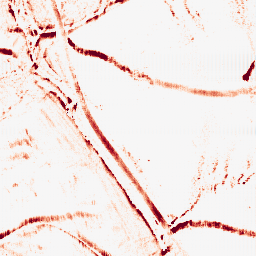
Category: morphological
Decomposition family: morphological_rect
Decomposition parameters: operation: opening
width: 5
height: 10
Upsampling method: fft_zeropad
Upsampling parameters: scale: 2
Upsampling scale: 2